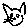
Label: cat